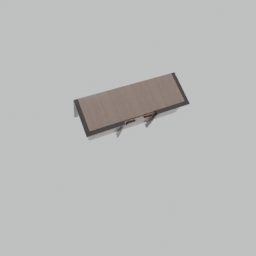
Label: furniture